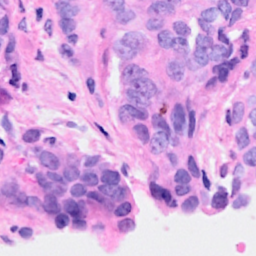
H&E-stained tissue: Breast